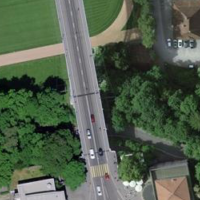
EUNIS habitat code: 53
Species observed at this site:
Allium ursinum
Symphoricarpos albus